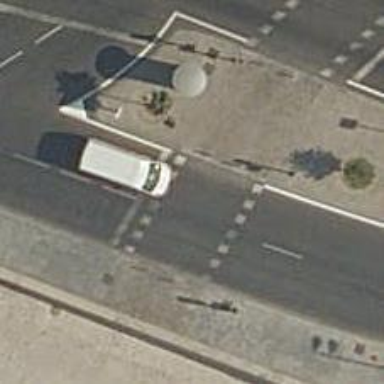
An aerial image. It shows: Road with traffic signals at the crossing.